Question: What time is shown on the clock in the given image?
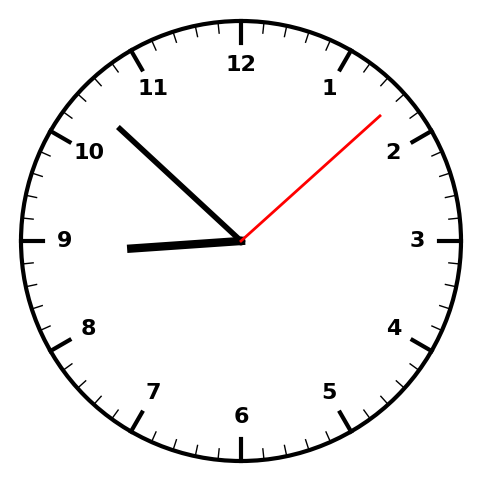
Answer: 08:52:08